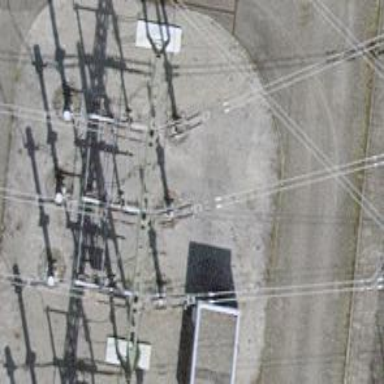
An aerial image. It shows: Insulator used in power equipment.